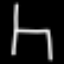
Label: chair